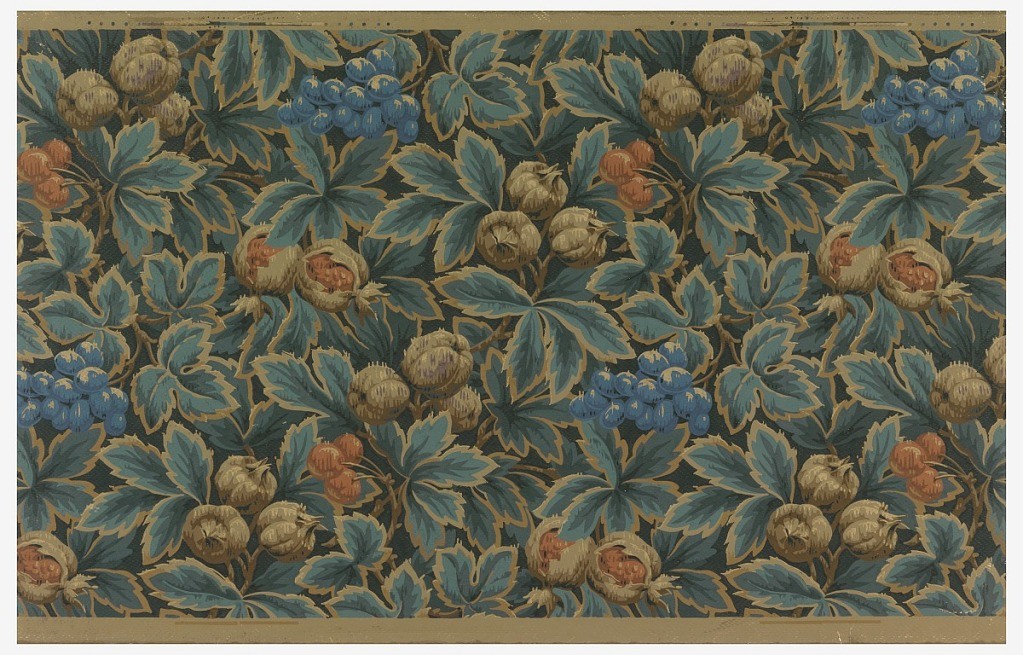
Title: Sidewall
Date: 1875–85
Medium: Machine-printed and embossed
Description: Full width, giving one and one-half repeats of an all-over pattern of dense foliage with clusters of cherries and other fruit, in colors of diminished intensity, against a blue-black field, the leaves outlined in neutral tan. Paper embossed in raised vertical strokes, set in chevron bands. (Cheviot paper).